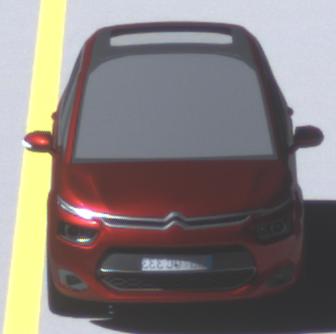
Make: Citroen
Model: Grand C4 Picasso VTi 120
Detailed model: Grand C4 Picasso (II)
Model produced from: 2013/10
Model produced until: 2015/02
Doors: 5
Color: red
Road condition: dry road
Daytime: midday
Contrast: high contrast